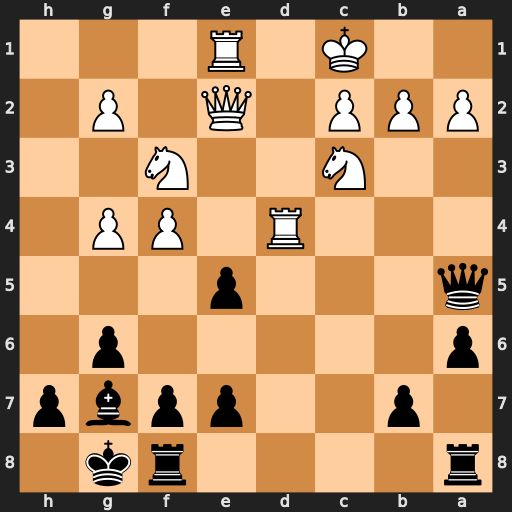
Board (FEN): r4rk1/1p2ppbp/p5p1/q3p3/3R1PP1/2N2N2/PPP1Q1P1/2K1R3
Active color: b
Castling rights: -
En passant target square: -
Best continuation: exd4